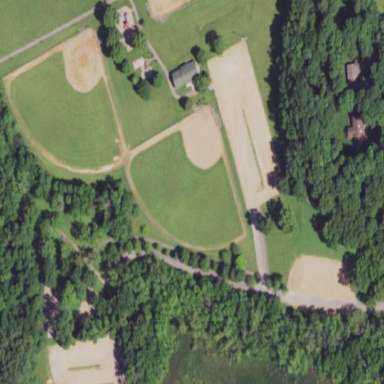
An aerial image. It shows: Baseball/softball pitch for leisure and sports activities.